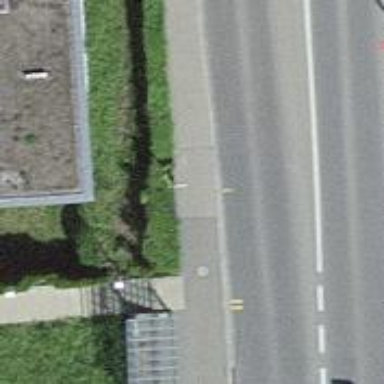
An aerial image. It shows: Bus stop with sheltered platform for public transport.